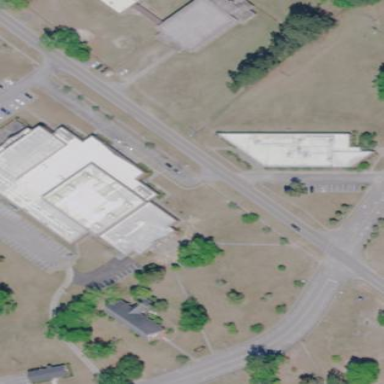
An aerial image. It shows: College building.